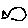
Label: fish